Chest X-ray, PA view. Patient: 55 years old, sex M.
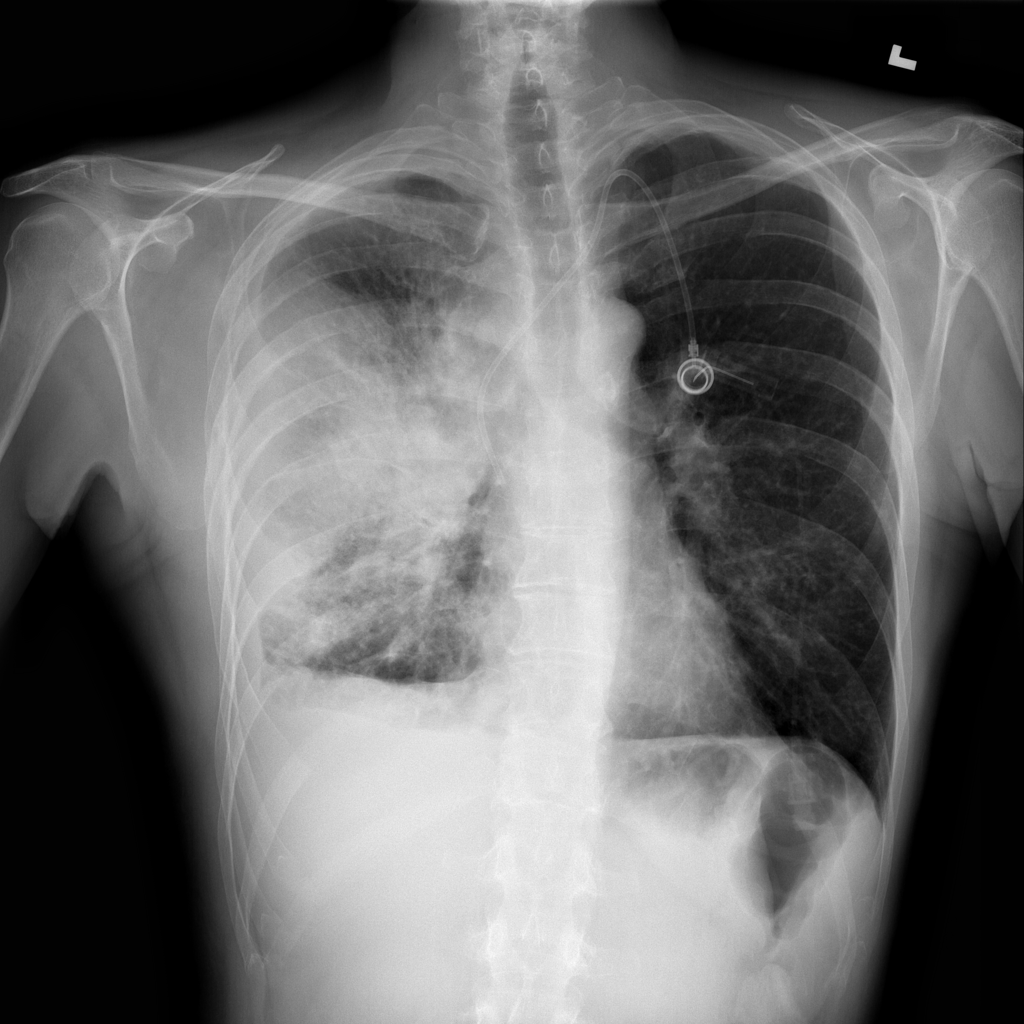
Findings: Effusion, Infiltration, Mass